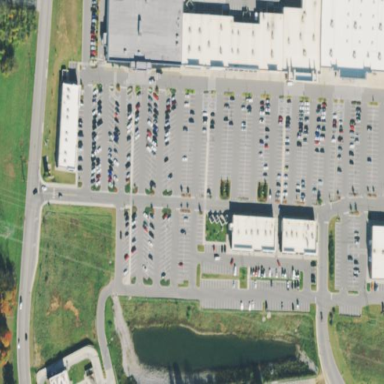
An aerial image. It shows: Retail area.